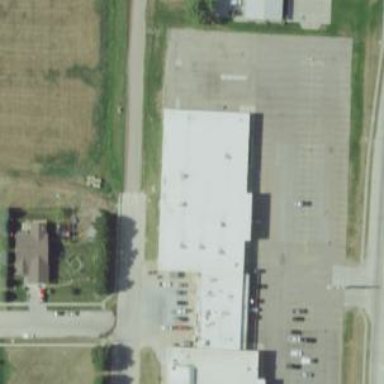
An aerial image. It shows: Retail building.